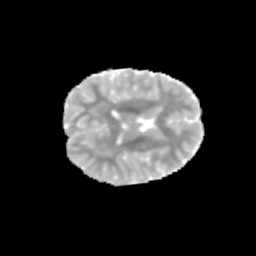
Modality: MD
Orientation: axial
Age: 12
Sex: female
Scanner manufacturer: siemens
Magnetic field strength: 3 T
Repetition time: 3.8 s
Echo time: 0.07 s